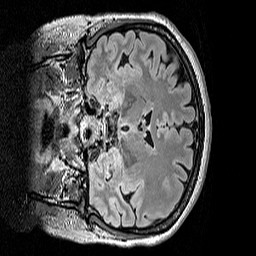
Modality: FLAIR
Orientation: coronal
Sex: female
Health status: ill
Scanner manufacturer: siemens
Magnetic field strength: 3 T
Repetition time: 5 s
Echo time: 0.388 s